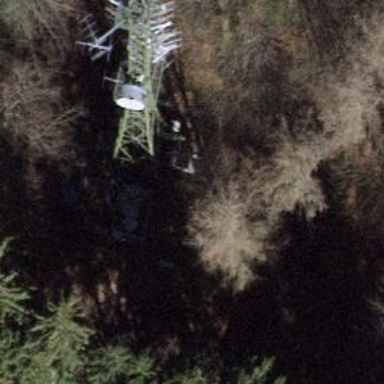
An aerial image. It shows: Communication tower.